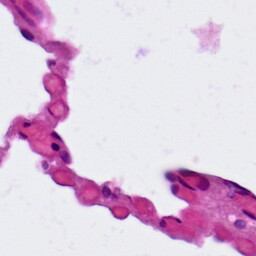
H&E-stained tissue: Lung